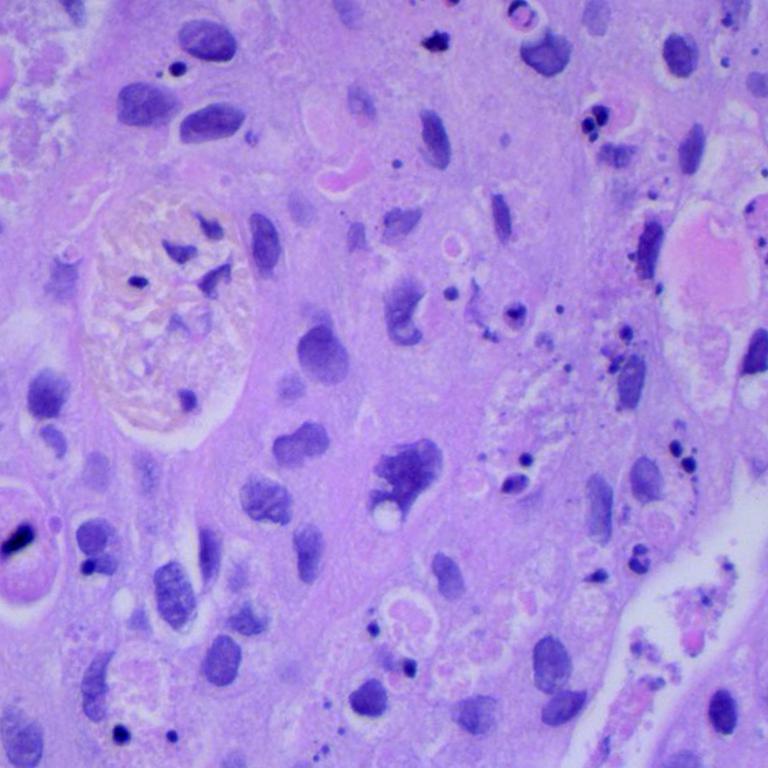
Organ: lung
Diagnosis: squamous carcinomas